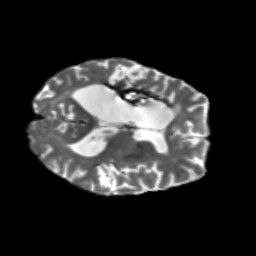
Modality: T2w
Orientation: axial
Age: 53
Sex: female
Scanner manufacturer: siemens
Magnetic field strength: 3 T
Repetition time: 5.25 s
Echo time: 0.08 s